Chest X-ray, PA view. Patient: 24 years old, sex M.
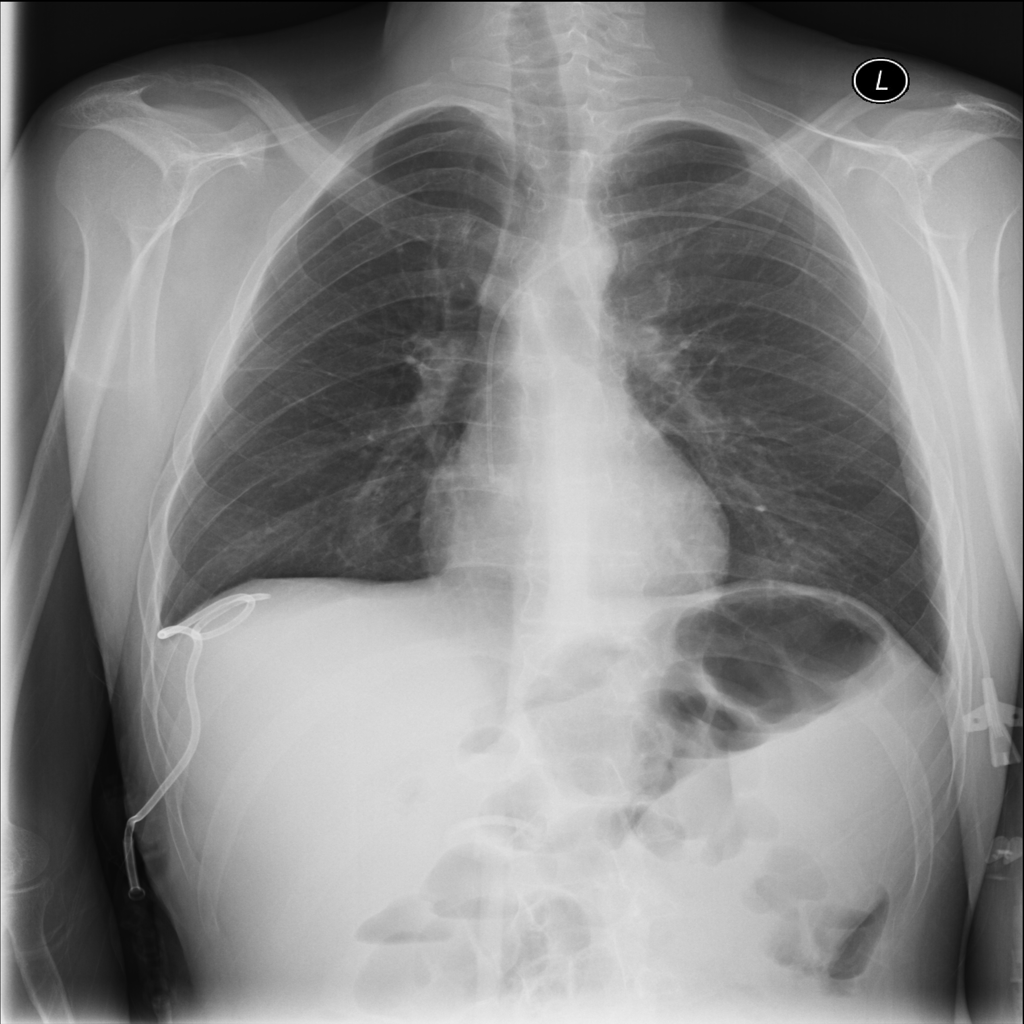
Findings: Pneumothorax